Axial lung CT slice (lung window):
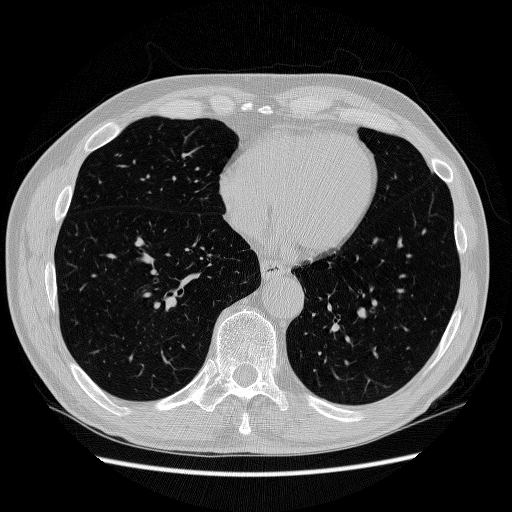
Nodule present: no